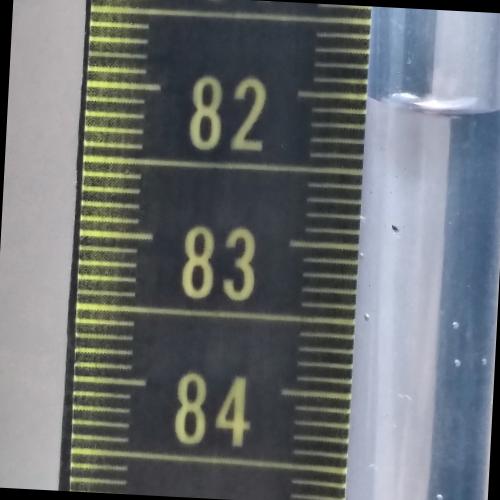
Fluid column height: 82.0 cm